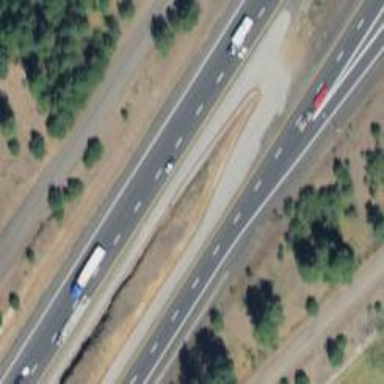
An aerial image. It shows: Motorway junction.